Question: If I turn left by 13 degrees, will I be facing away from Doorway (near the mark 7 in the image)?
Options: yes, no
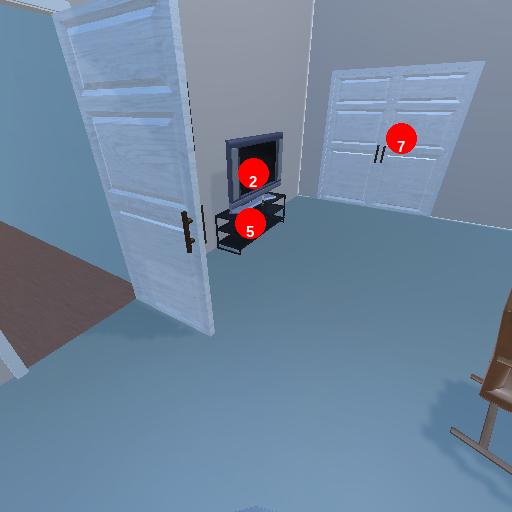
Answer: yes